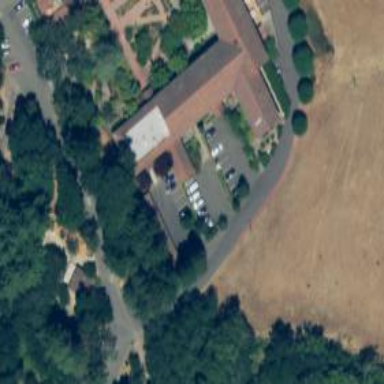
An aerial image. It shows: School.